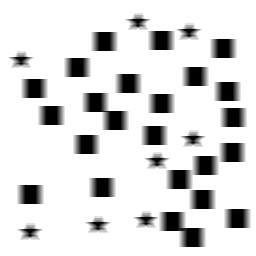
Squares: 24
Triangles: 0
Stars: 8
Total shapes: 32